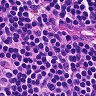
Metastatic tissue present: no